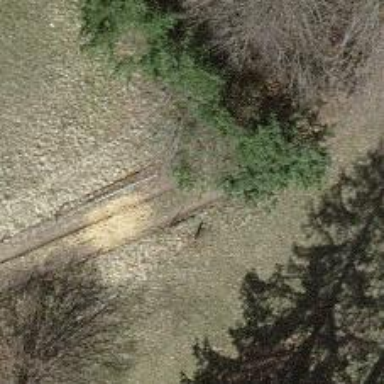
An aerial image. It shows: Track with grass surface. The track type is grade3.